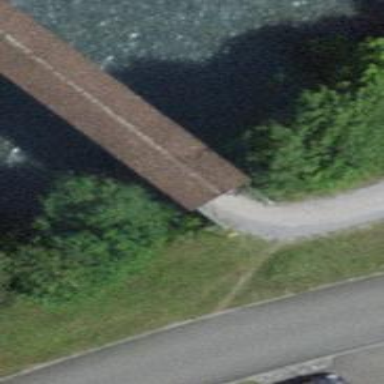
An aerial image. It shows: Covered bridge over track.